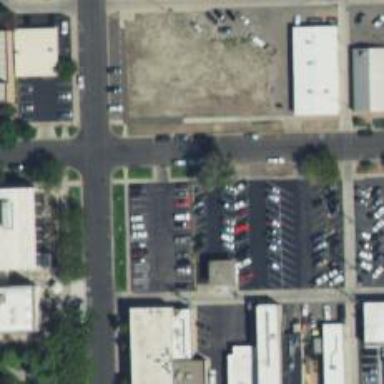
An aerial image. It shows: Parking space.